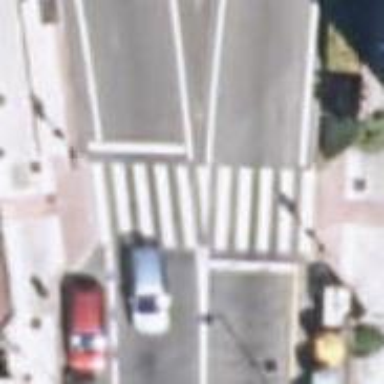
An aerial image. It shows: Uncontrolled zebra crossing with pedestrian island.